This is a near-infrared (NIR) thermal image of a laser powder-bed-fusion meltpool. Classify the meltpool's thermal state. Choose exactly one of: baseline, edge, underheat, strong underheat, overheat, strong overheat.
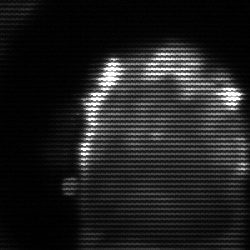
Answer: baseline